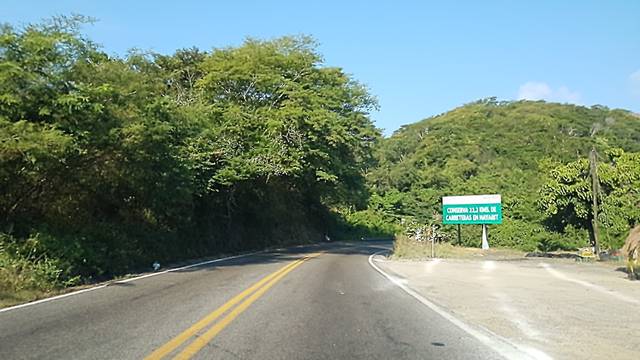
Region: Mexico
Coordinates: 20.779, -105.386